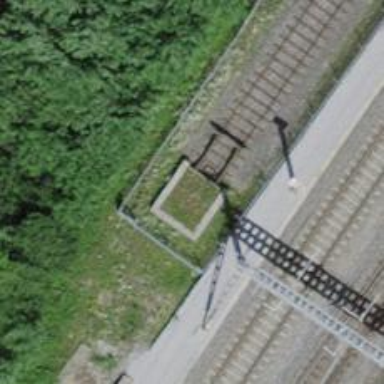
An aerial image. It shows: Railway buffer stop.